Interaction volume radius: 5 \u00c5
Interaction volume height: 15 \u00c5
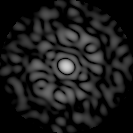
Disorder parameter: 0.7768